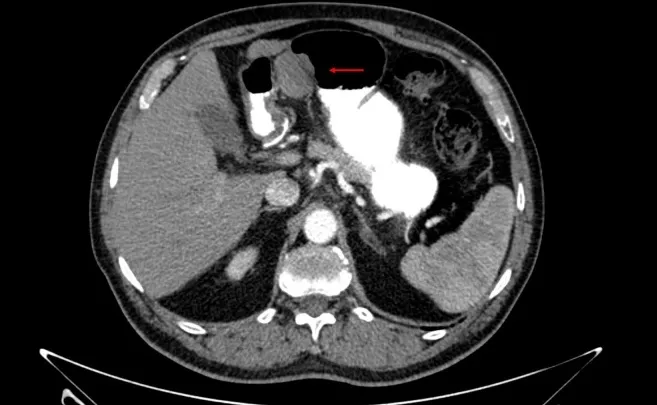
CT with oral and IV contrast. Image shows a mass arising from the lesser curvature of the stomach, which does not enhance with IV contrast.
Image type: radiology (ct)